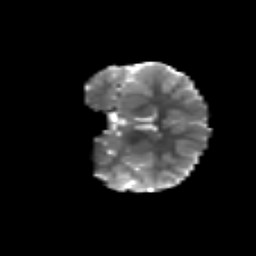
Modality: T2w
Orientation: coronal
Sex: male
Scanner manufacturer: siemens
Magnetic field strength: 3 T
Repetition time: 5 s
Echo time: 0.071 s